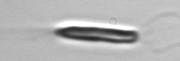
Label: Chrysochromulina